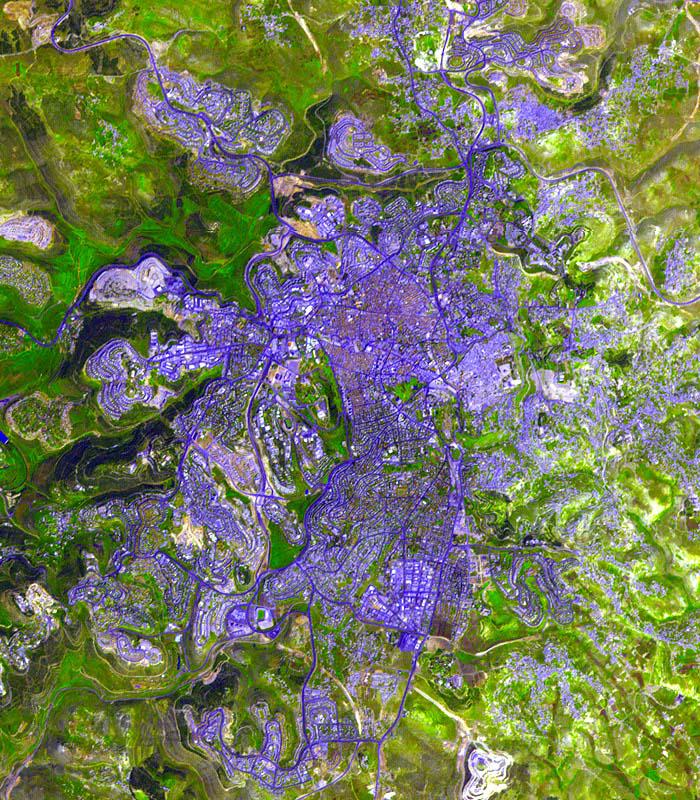
Jerusalem Earth, Terra